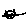
Label: cat